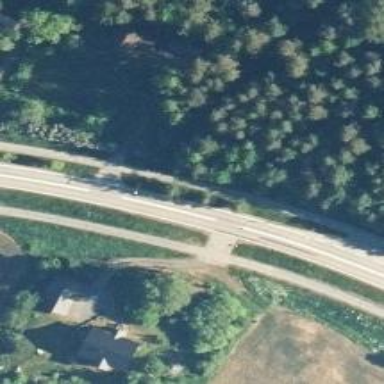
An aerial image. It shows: Tertiary road with separate asphalt cycleway and sidewalk.